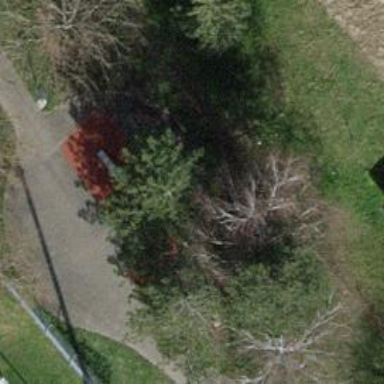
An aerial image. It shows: Bench.